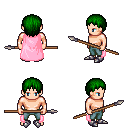
a pixel art fantasy rpg character, male body template, human, light skin, pink cape, teal pants, green plain hairstyle, metal boots, spear, four views (front, back, left, right), 2x2 character sprite sheet, small pixel art, hard edges, no anti-aliasing